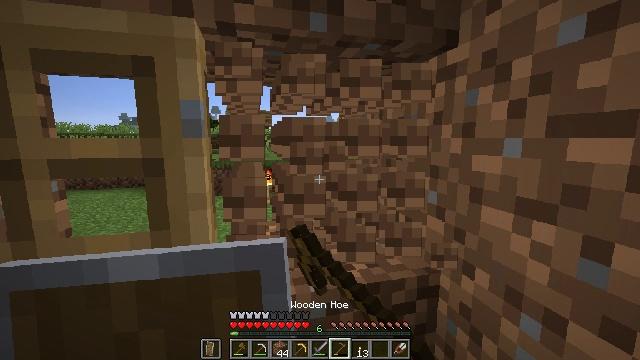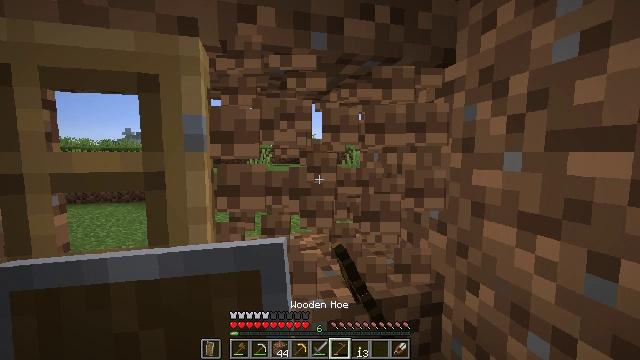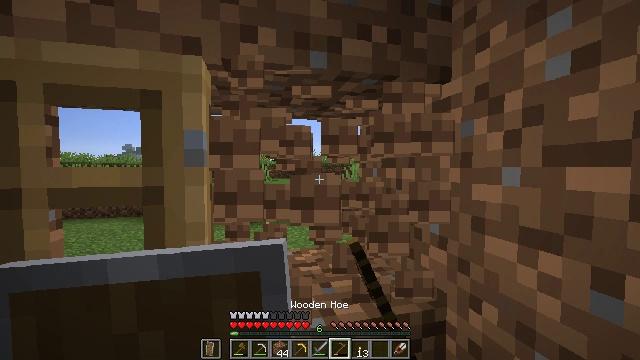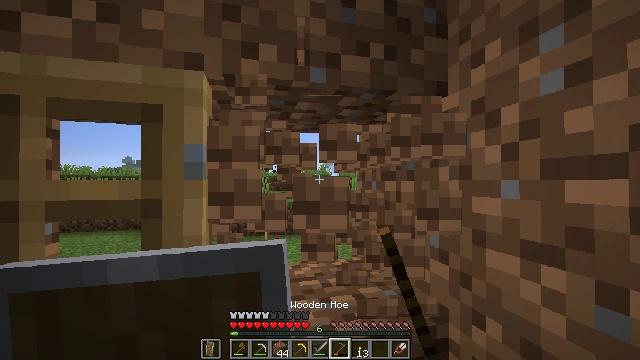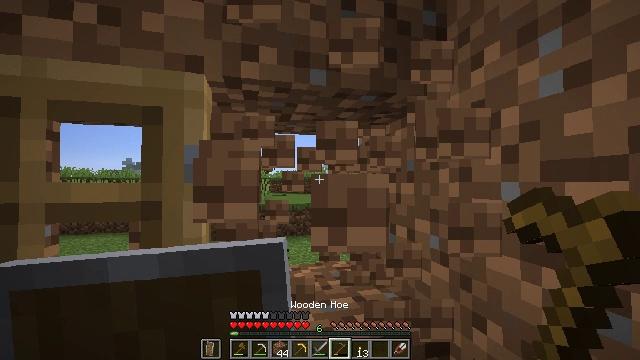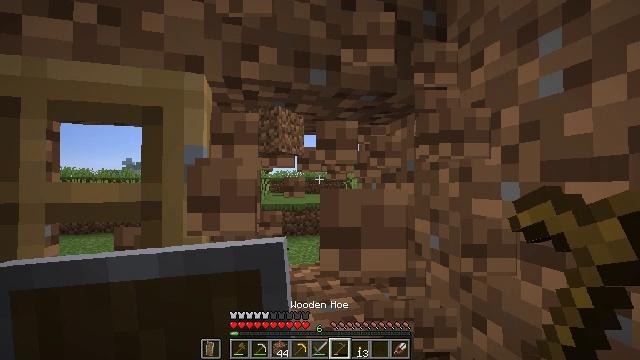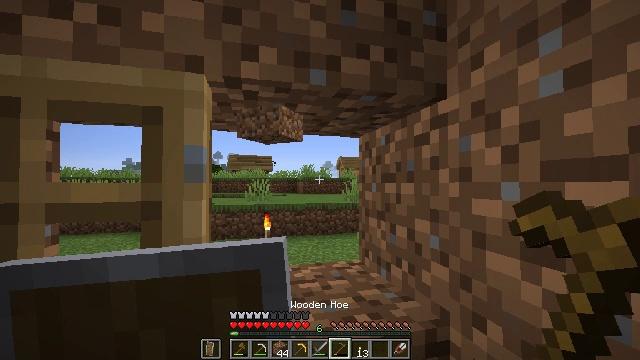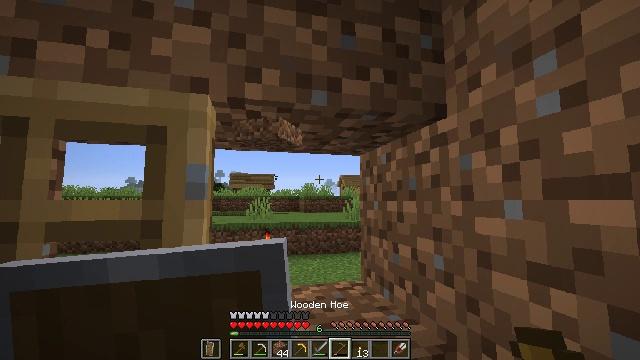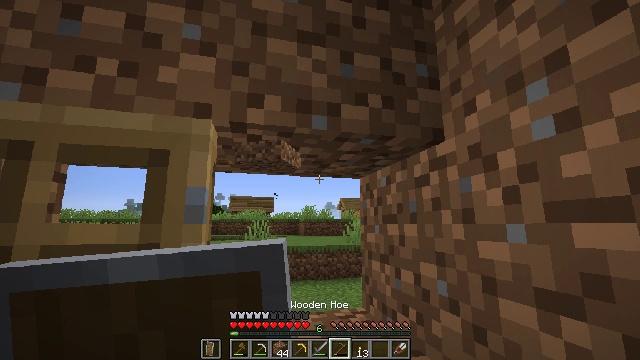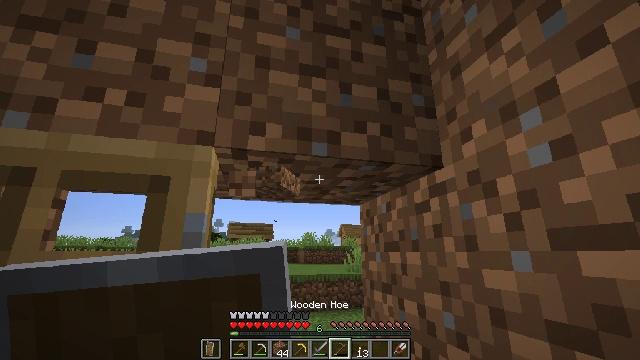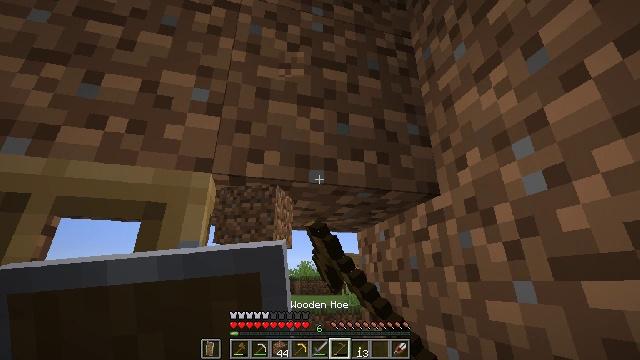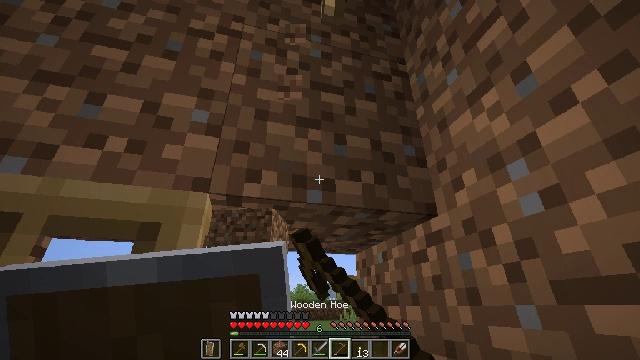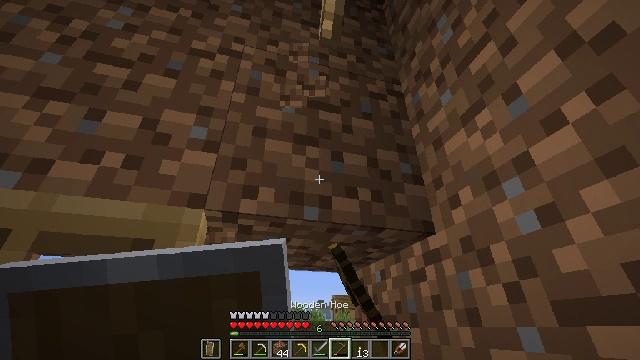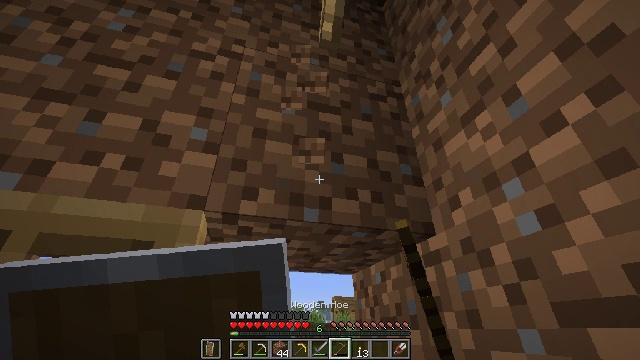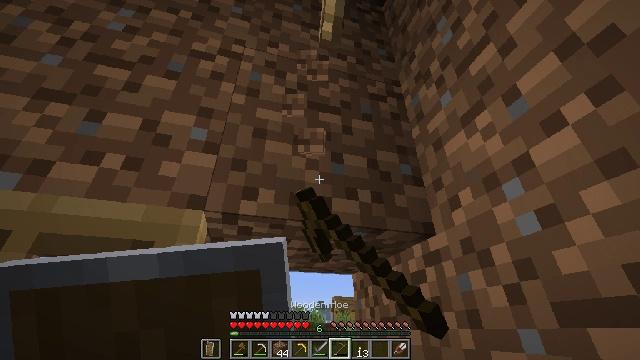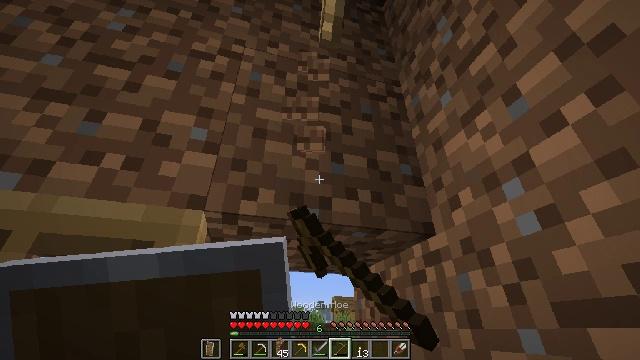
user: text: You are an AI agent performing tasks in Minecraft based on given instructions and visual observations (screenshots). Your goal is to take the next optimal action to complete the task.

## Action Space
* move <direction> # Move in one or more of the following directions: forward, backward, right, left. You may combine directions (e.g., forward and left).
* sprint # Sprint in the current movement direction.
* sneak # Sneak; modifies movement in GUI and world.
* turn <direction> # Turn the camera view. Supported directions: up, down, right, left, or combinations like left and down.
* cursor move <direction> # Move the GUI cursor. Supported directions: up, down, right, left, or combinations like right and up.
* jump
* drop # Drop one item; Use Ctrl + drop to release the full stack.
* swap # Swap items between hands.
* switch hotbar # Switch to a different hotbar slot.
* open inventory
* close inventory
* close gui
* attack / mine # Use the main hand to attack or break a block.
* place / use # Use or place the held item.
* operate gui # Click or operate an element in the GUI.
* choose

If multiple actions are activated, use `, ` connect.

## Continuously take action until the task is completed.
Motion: motion action
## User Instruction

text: Attack the ground to gather dirt.
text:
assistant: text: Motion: turn up, attack / mine
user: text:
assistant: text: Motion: turn up, attack / mine
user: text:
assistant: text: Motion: turn up, attack / mine
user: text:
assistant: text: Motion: attack / mine
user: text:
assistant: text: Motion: attack / mine
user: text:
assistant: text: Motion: attack / mine
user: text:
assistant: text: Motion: turn up, attack / mine
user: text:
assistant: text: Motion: turn up, attack / mine
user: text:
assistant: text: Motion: turn up, attack / mine
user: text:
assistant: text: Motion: turn up, attack / mine
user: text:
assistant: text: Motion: turn up, attack / mine
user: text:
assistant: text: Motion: turn up, attack / mine
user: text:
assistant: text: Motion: attack / mine
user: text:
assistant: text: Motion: attack / mine
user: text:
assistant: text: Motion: attack / mine
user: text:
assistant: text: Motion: attack / mine
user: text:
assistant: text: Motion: attack / mine
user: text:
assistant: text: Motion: attack / mine
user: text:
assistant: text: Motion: attack / mine
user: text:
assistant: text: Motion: attack / mine
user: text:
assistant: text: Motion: attack / mine
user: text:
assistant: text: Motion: attack / mine
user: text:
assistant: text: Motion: attack / mine
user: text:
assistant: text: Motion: turn left and down, attack / mine
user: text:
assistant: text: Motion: turn down, attack / mine
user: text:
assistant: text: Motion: turn down, attack / mine
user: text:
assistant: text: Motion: turn right and down, attack / mine
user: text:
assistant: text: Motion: turn right and down, attack / mine
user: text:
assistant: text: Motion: turn down, attack / mine
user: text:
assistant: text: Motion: turn right and down, attack / mine